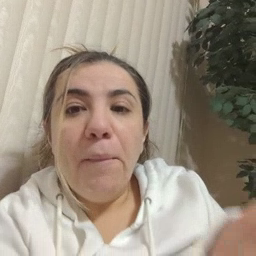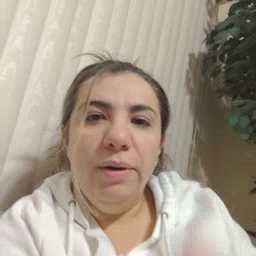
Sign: morning